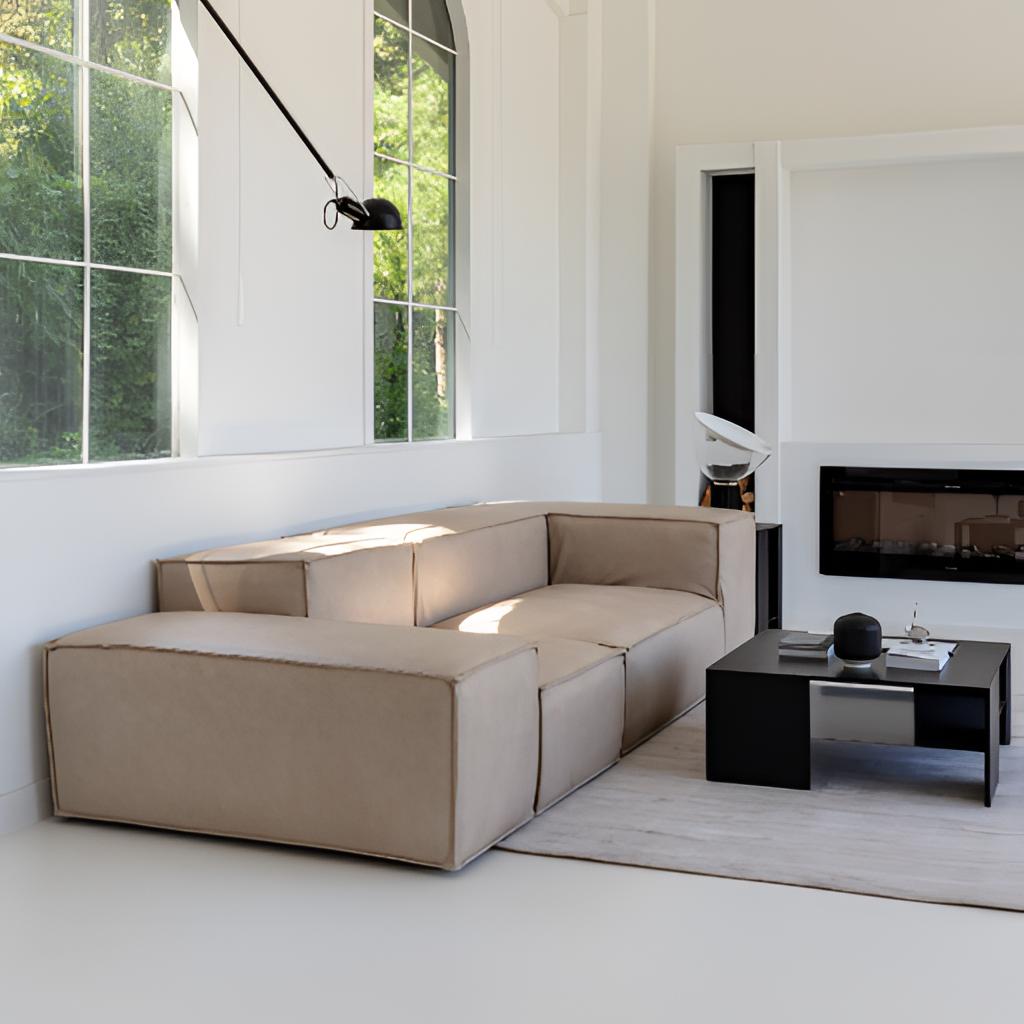
fabric sectional sofa, living room, white tile flooring, with smooth pattern, modern, white paint wallpaper, with solid pattern